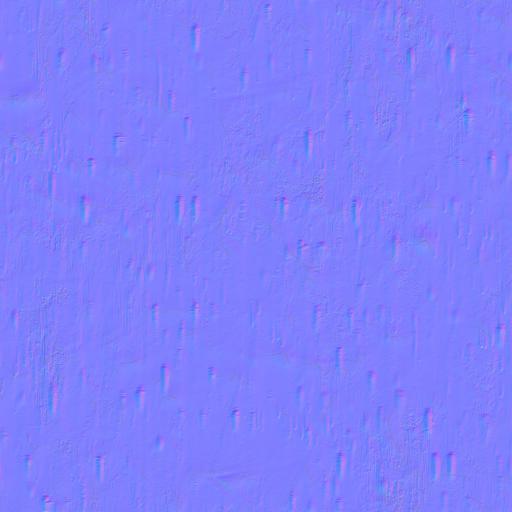
black crack cracked cracks dark paint painted reflective shiny